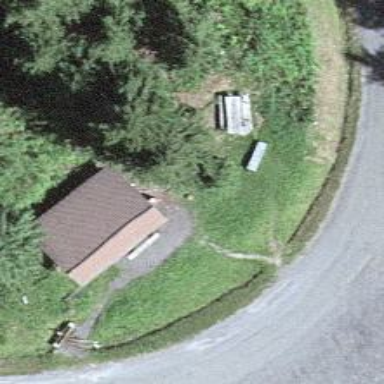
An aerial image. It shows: Barbecue facility.